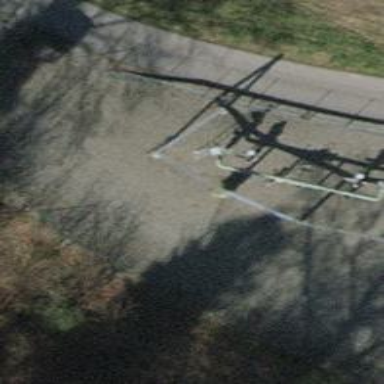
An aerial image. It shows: Pipeline structure is shown.